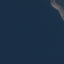
Label: SeaLake